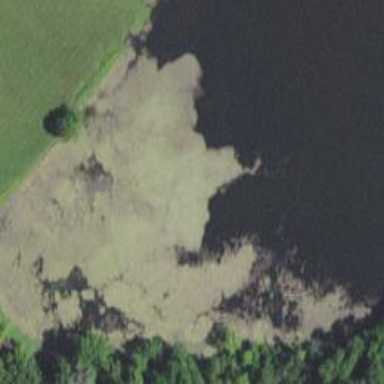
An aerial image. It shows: Reservoir.